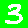
Digit: 3